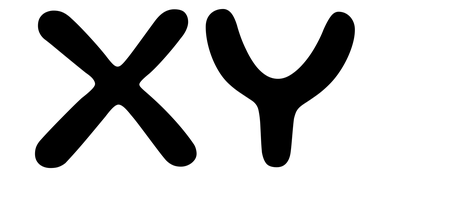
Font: Gluten_Regular